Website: bh-photo
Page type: customer-info-address
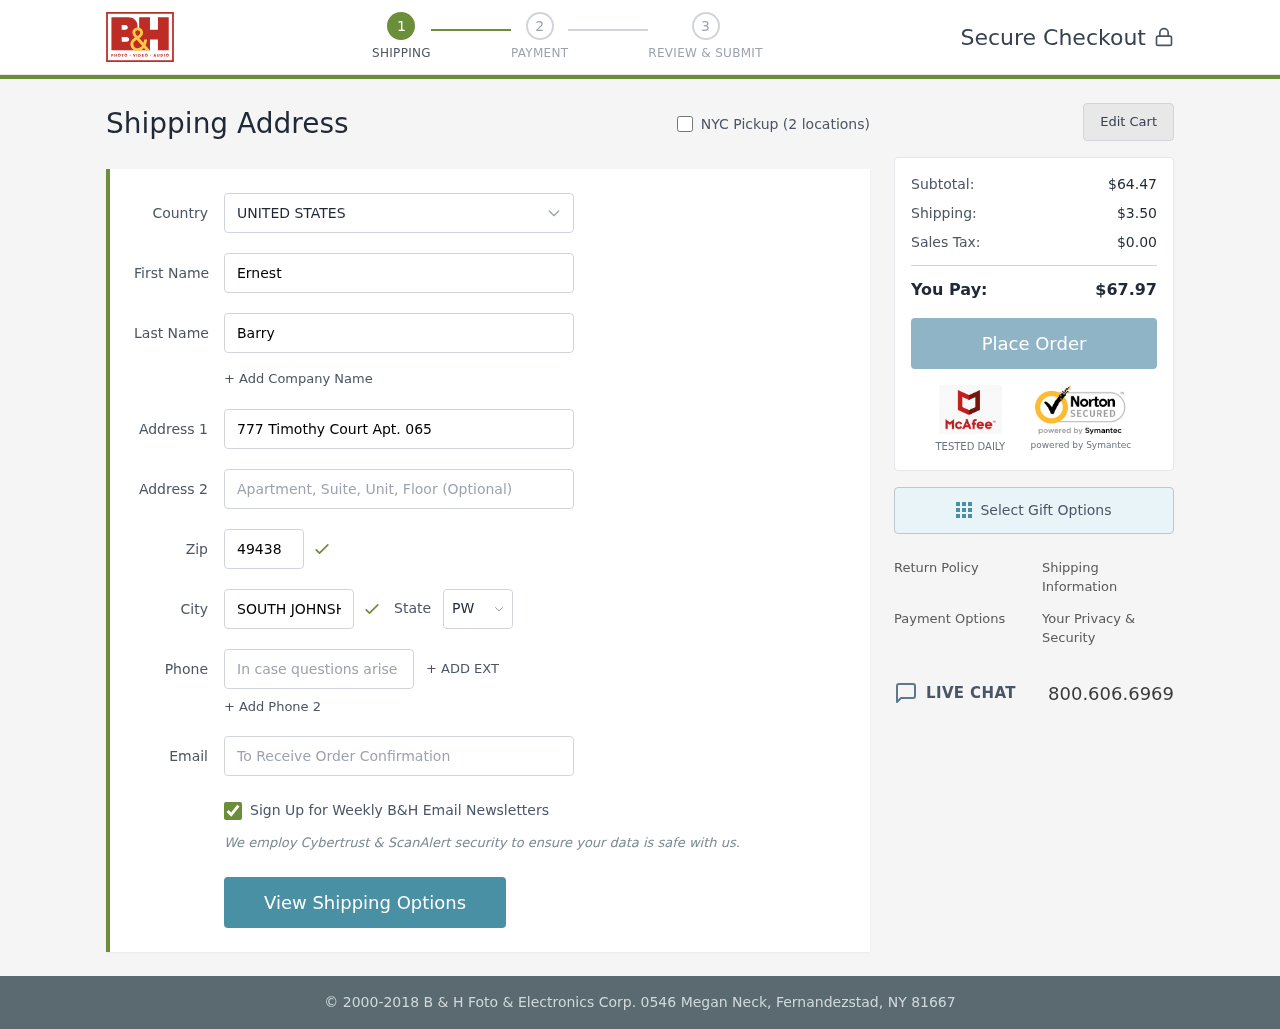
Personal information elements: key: PII_CITY
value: South Johnshire
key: PII_COUNTRY
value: United States
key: PII_EMAIL
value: ernest.barry@hotmail.com
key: PII_FIRSTNAME
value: Ernest
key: PII_LASTNAME
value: Barry
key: PII_PHONE
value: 5897578387
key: PII_POSTCODE
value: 49438
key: PII_STATE_ABBR
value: PW
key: PII_STREET
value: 777 Timothy Court Apt. 065
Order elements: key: ORDER_SUBTOTAL
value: $64.47
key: ORDER_SHIPPING_COST
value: $3.50
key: ORDER_TAX
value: $0.00
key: ORDER_TOTAL
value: $67.97